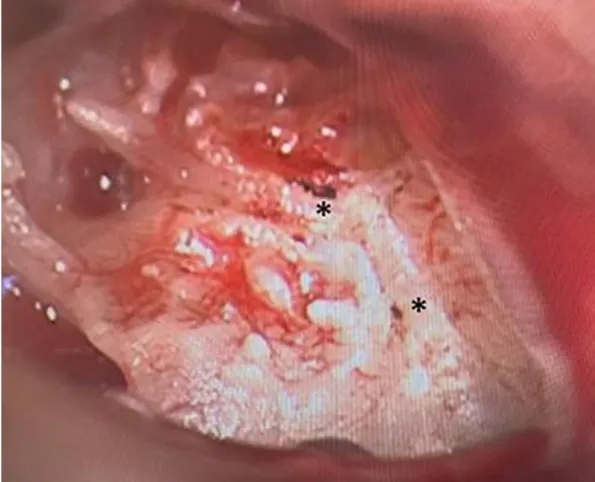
Tympanoscopy, intraoperative situs. Neurolysis of Jacobson's nerve in two areas (*).
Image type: medical_photograph (other_medical_photograph)